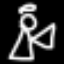
Label: angel